Question: in my job (intranet)- I have an aspx page which has many Iframes ( all ours).
each iframe is being set(js/jquery) by btnX ( there are many buttons in the aspx page... some set src to iframes - some not).

goal : progressBar while iframe is loading...
code :
( at first the 'myPageWrapper' is 'display:none')
'''
$('#myPageWrapper').on ('load','iframe',function () { $("#myProgressBar").hide();});
'''
2 problems :
- 'showing'
i need something that does :
'src''myProgressBar'
- 'src'
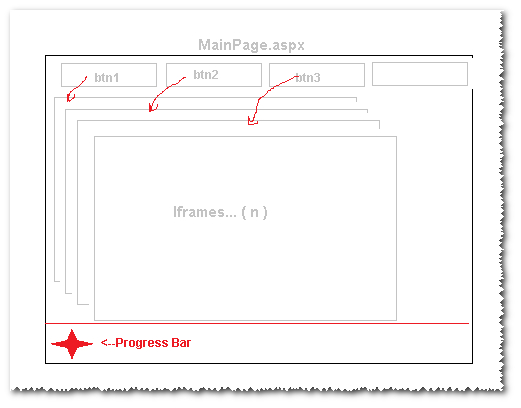
Answer: # CODE UPDATED
-
> <URL>
head of main page
'''
var iframes = [], progress = 0;
$(function() {
$pGressIndex = $('#progress-bar-indicator');
$('#navigation a').click(function() {
var iframe_id = this.hash.split('#')[1];
if (iframes.indexOf(iframe_id) === -1) {
$('#log').prepend('<p><strong>' + iframe_id + '</strong> is loading!</p>');
iframes.push(iframe_id);
if (parseInt($pGressIndex.width()) == 960) {
$pGressIndex.removeAttr('style');
}
var fW = (iframes.length > 1) ? (660 - (20 * iframes.length ) ) : 660;
$pGressIndex.animate({
width : fW
}, 5000);
var iframe_page = iframe_id + '.html';
if ($(this.hash).length != 0) {
$(this.hash).remove();
}
$('<iframe>').attr({
id : iframe_id,
src : iframe_page,
frameBorder : 0,
width : 960
}).appendTo('#iframes-wrapper');
}
return false;
});
});
'''
bottom of main page:
'''
window.addEventListener("message", function(e) {
console.log(iframes);
var index = iframes.indexOf(e.data);
iframes.splice(index, 1);
if (iframes.length == 0) {
$pGressIndex.stop(true).animate({
width : 960
}, 100);
}
$('#' + e.data).show();
}, false);
'''
bottom of each iframe page:
'''
top.postMessage('frame-name-or-what-you-want', window.location.href);
'''